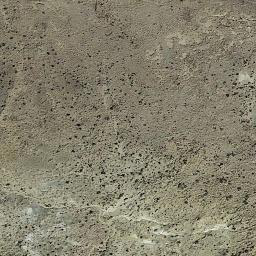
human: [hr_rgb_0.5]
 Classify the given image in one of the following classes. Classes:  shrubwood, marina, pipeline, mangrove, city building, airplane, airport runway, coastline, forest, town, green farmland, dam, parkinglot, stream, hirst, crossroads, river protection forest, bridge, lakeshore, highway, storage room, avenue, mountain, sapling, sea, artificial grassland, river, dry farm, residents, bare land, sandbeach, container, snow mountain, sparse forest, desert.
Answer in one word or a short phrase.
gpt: bare land